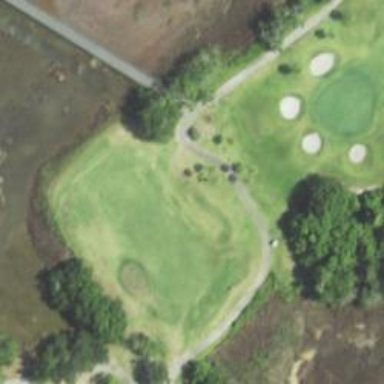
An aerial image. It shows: Footway that serves as golf path.